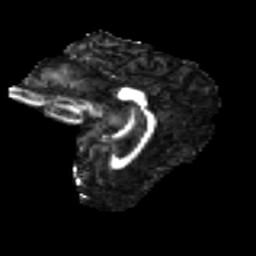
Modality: FA
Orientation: sagittal
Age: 50
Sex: female
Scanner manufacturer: ge
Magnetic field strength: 3 T
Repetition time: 7.8 s
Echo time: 0.0606 s